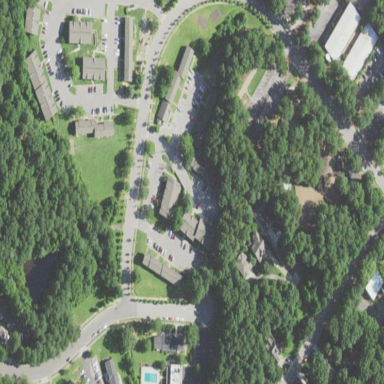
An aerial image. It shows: Residential neighbourhood.